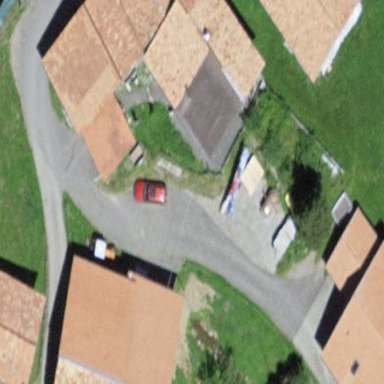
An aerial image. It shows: Residential building.